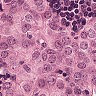
Metastatic tissue present: yes